Question: I want to plot rectangle "shading" in with my ggplot. The ggplot code works and provides the image shown below. I looked for information <URL> and constructed a data frame for the x and y values.
'''
mydf<-data.frame(tiempo=df5$tiempo,vel=df5$TR2x45.17)[1:14,]
structure(list(tiempo = c(618.2, 618.4, 618.6, 618.8, 619, 619.2,
619.4, 619.6, 619.8, 620, 620.2, 620.4, 620.6, 620.8), vel = c(0,
0, -4, -9, 5, 9, 1, 4, 0, 0, -1, -4, 0, 1)), .Names = c("tiempo",
"vel"), row.names = c(NA, 14L), class = "data.frame")
rects <- data.frame(xstart = seq(618,619.5,.5), xend = seq(618.5,620,.5), col = letters[1:4])
ggplot(data=mydf,
aes(x=tiempo,y=vel))+theme_minimal()+
geom_point(size=4)+
labs(title=c("Velocidad ejemplo pasaje figura"))+
geom_smooth(method="loess", span=.3, se=FALSE, colour="red", size=1,alpha=0.5) +
geom_rect(data = rects, aes(xmin = xstart, xmax = xend, ymin = -Inf, ymax = Inf, fill = col), alpha = 0.4)
'''
If I run the code until the 'geom_smooth(...)' line produces the plot. If I add 'geom_rect(...)' it gives this error back:

I don't understand what does it mean that "tiempo" is not being found while everyother thing finds it. Also, I'm using another dataframe with 'geom_rect()' so why is it looking for tiempo there?
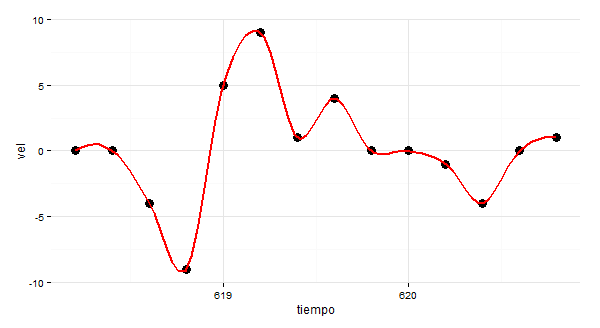
Answer: OK.
This:
'''
geom_rect(inherit.aes = FALSE, data = rects, aes(xmin = xstart, xmax = xend, ymin = -Inf, ymax = Inf, fill = col), alpha = 0.4)
'''